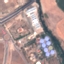
Land use / land cover class: Industrial